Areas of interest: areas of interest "Soccer Field"
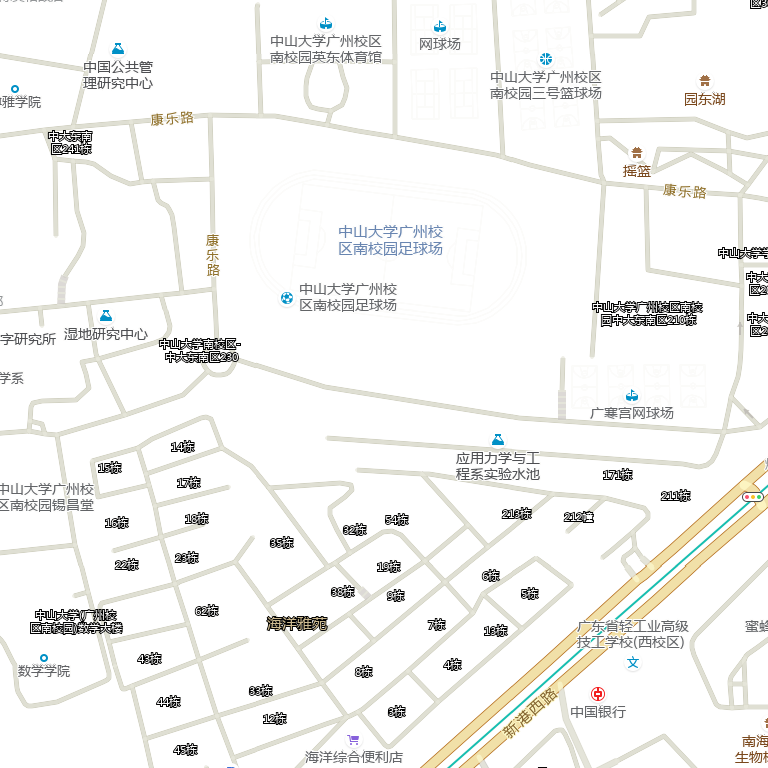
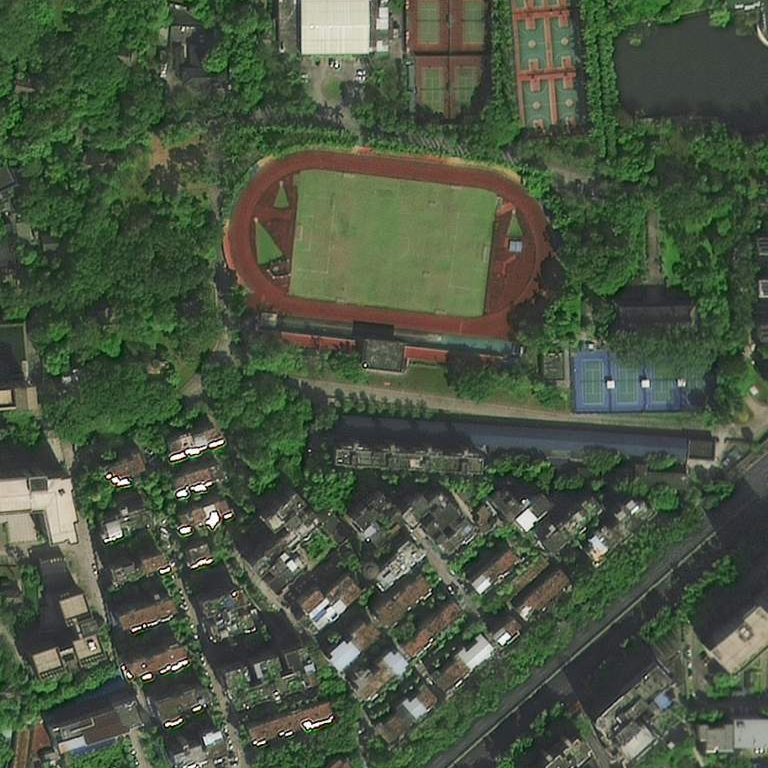